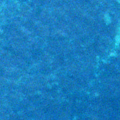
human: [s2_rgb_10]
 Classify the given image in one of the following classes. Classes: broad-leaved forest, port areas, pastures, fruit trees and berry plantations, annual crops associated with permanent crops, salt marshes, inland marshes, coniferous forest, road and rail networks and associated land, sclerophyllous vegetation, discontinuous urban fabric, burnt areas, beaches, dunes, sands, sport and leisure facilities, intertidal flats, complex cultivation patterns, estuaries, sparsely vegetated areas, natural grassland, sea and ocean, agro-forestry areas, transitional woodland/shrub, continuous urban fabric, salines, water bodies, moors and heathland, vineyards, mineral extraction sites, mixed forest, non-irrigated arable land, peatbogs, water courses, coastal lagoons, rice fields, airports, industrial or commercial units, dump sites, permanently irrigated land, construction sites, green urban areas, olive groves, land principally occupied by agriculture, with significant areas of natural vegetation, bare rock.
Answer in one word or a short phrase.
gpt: sea and ocean